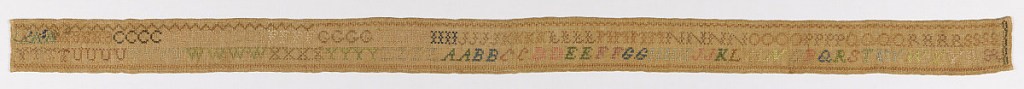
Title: Sampler
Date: early 19th century
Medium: silk embroidery on linen foundation Technique: embroidered in counted cross stitches on plain weave fountation
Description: An unusually wide rectangular sampler, with alphabets in which each letter is repeated several times.